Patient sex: M
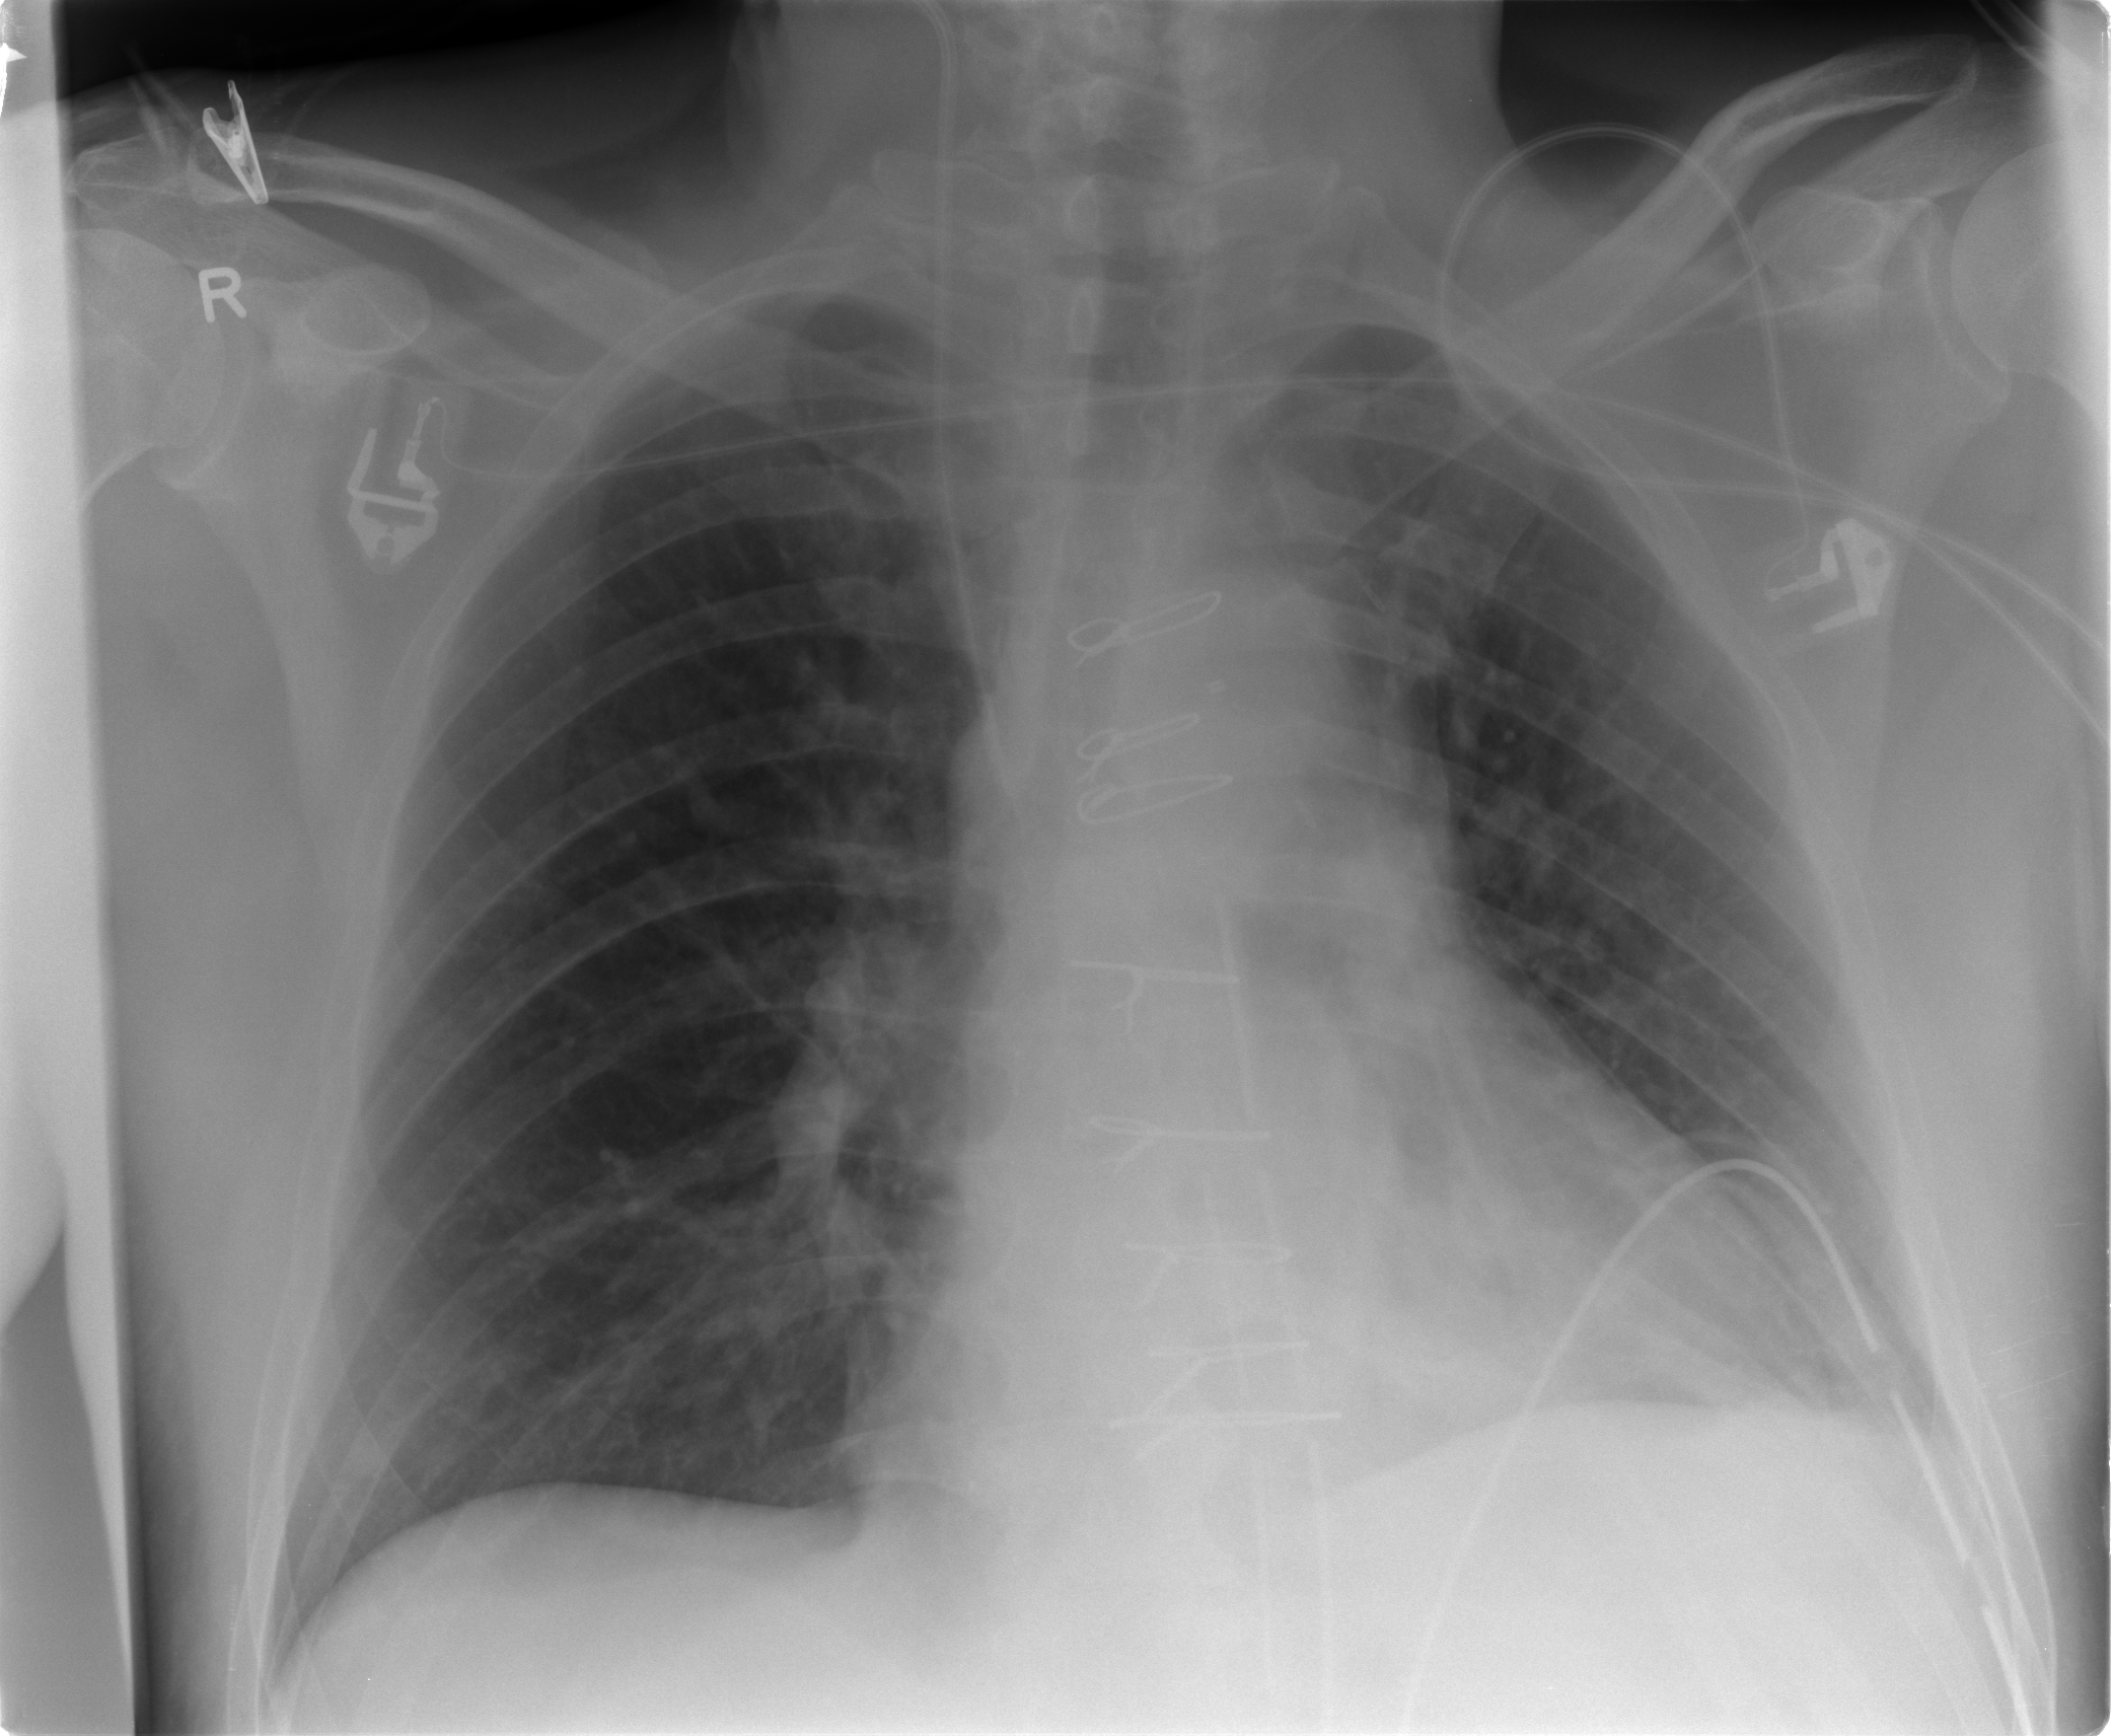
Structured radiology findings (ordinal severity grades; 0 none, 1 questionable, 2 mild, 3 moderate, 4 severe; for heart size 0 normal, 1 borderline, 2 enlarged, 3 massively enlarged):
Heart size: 1
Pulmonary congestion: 0
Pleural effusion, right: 0
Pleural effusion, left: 1
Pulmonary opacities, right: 0
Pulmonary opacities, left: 0
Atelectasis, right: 0
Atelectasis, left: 1